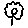
Label: flower